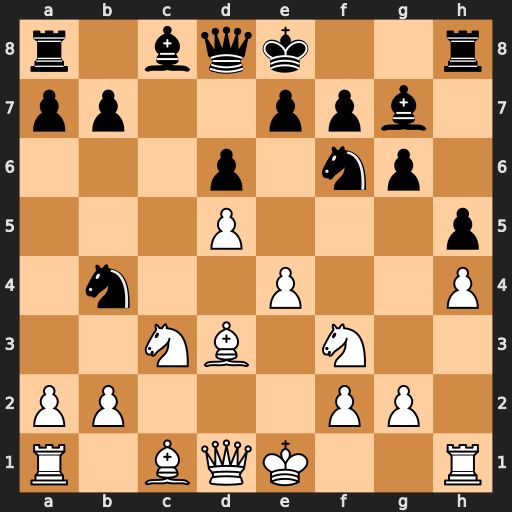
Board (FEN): r1bqk2r/pp2ppb1/3p1np1/3P3p/1n2P2P/2NB1N2/PP3PP1/R1BQK2R
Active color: w
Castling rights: KQkq
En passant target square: -
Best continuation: Qa4+ Bd7 Qxb4